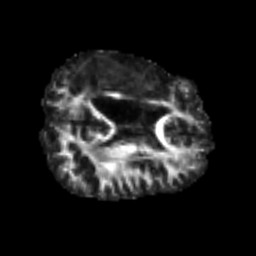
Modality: FA
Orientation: axial
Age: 50
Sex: male
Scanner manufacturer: siemens
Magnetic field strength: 3 T
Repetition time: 4.987 s
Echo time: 0.0792 s